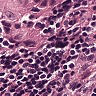
Metastatic tissue present: yes